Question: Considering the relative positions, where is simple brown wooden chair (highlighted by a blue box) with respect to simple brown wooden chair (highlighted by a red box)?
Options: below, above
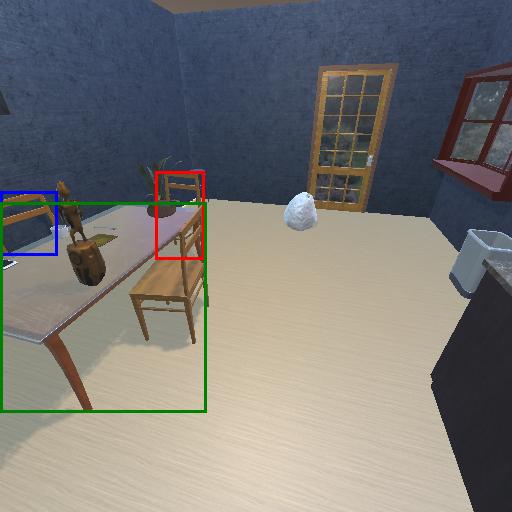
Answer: below